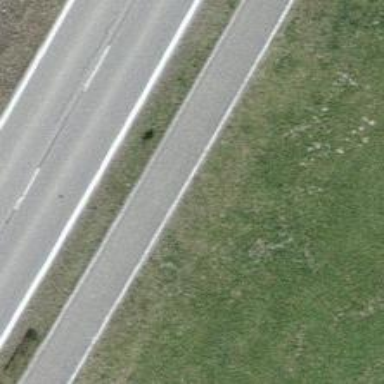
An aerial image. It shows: Asphalt track with grade1 tracktype suitable for agricultural vehicles.